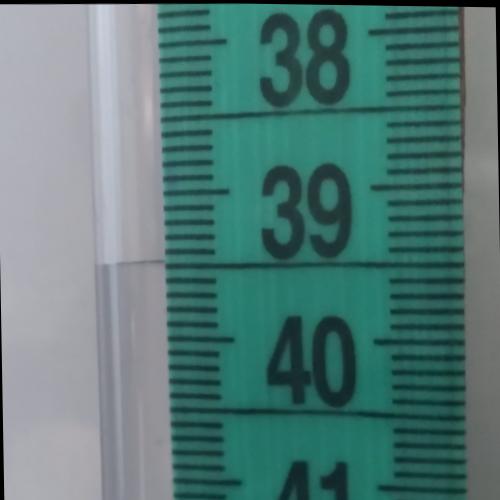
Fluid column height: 39.5 cm